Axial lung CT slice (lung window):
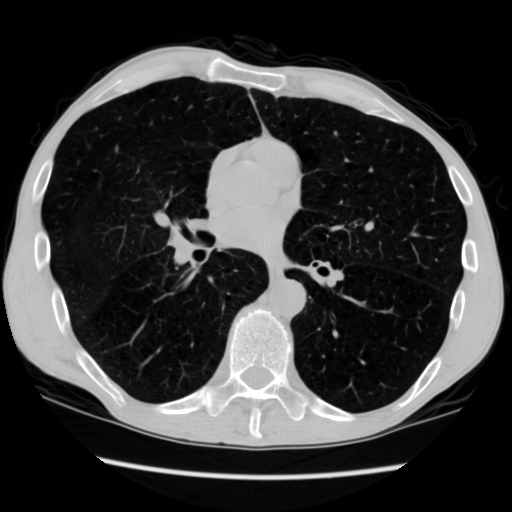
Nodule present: no